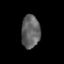
Tissue: prostate
Cell type: T cells
Senescence score: 0.2765
Nuclear area (px): 601
Mean DAPI intensity: 98.11